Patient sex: M
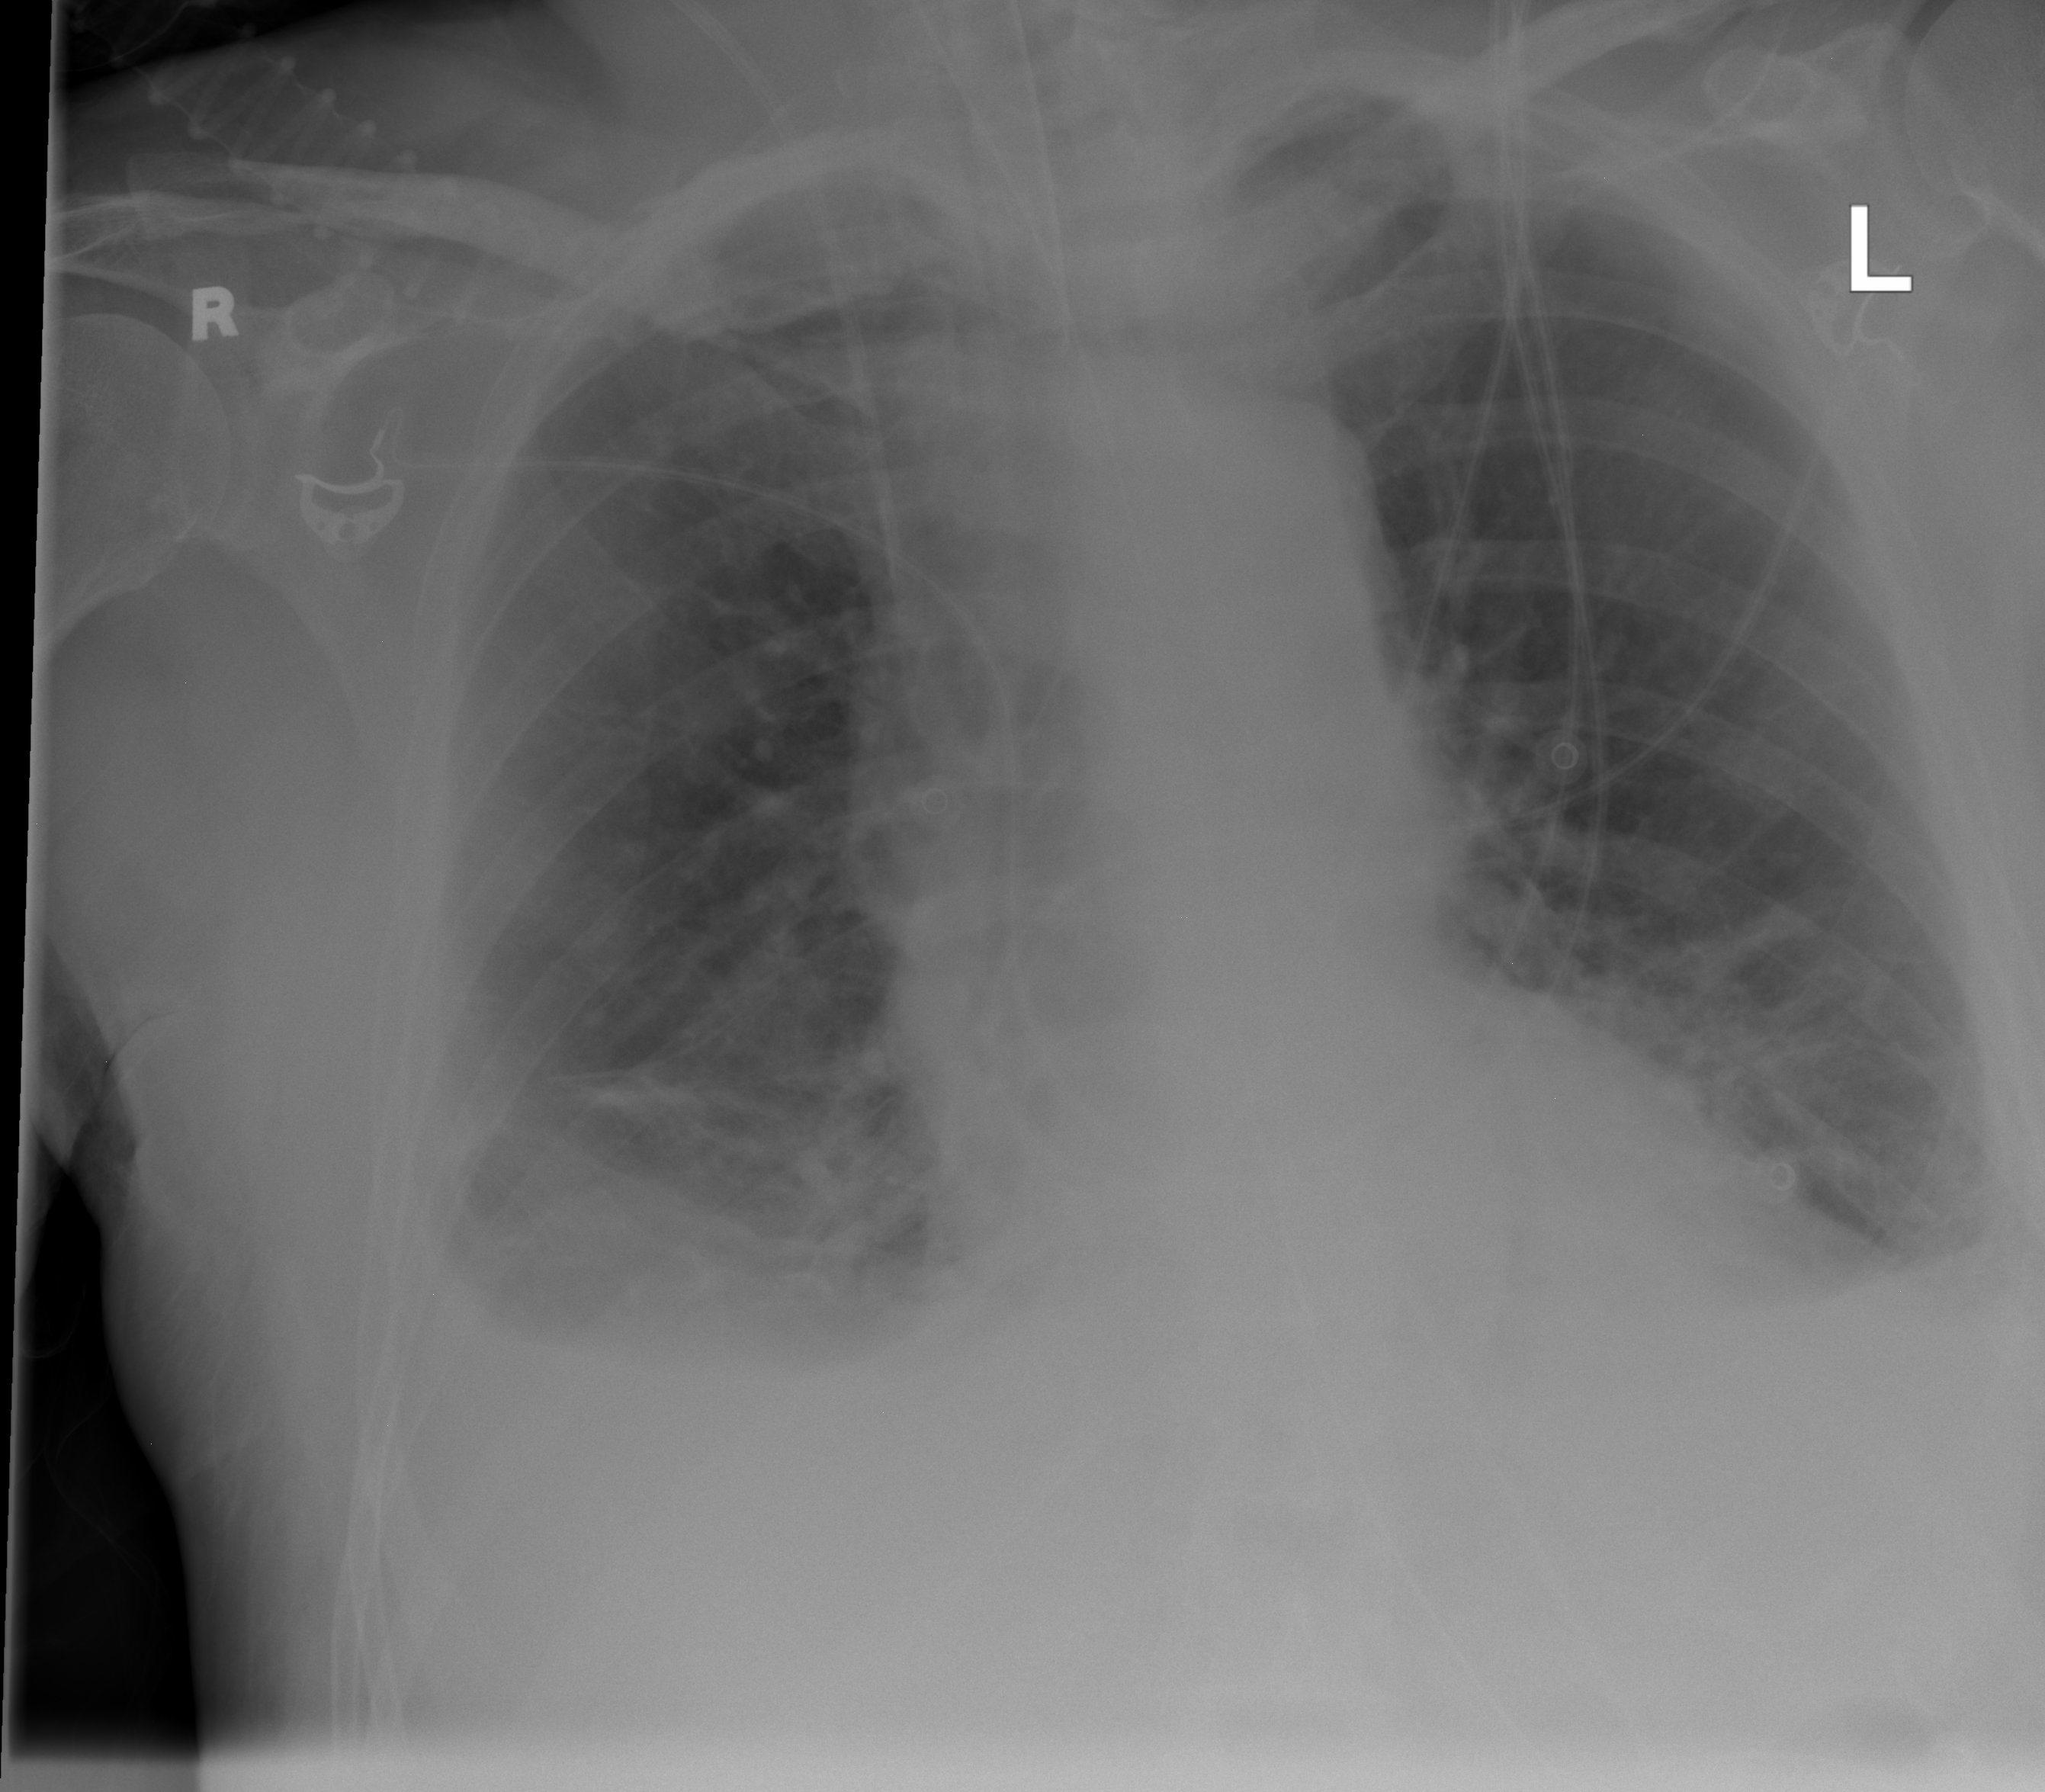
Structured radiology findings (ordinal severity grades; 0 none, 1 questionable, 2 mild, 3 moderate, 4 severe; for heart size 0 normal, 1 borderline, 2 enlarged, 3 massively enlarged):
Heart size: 0
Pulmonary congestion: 2
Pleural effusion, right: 2
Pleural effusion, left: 2
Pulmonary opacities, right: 0
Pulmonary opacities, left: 0
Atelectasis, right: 2
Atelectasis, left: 2